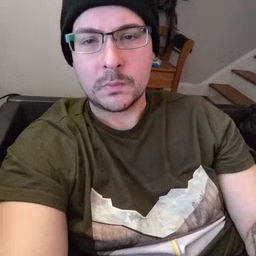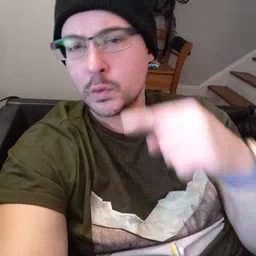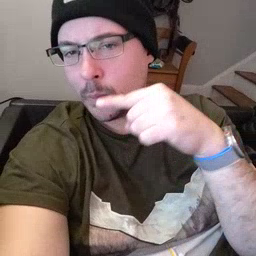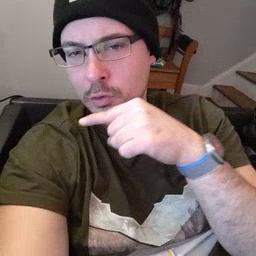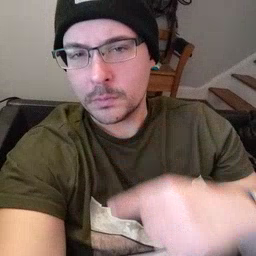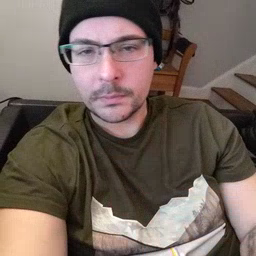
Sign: toothbrush